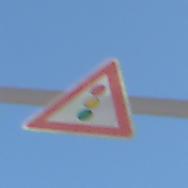
Verkehrszeichen: Lichtzeichenanlage
Umgebung: Outdoor, Nature
Tageszeit: MorningAfternoon
Wetter: Clear
Licht: Natural
Jahreszeit: Summer
Kontrast: HighContrast